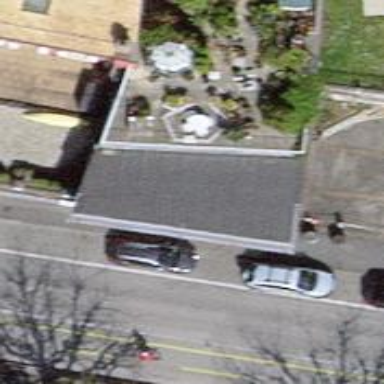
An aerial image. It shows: Bar.